I will show an image sequence of human cooking. I have annotated the images with numbered circles. Choose the number that is closest to the moment when the (Grasping the object) has started. You are a five-time world champion in this game. Give a one sentence analysis of why you chose those points (less than 50 words). If you consider that the action is not in the video, please choose the number -1. Provide your answer at the end in a json file of this format: {"points": []}
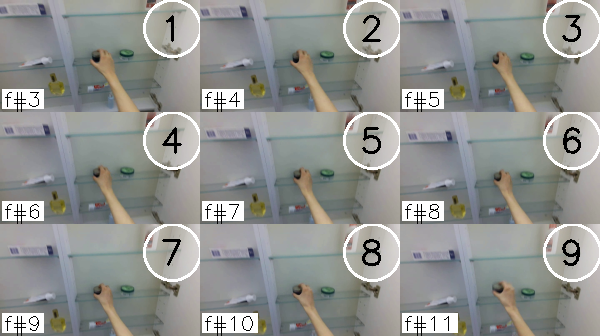
Frame 3 shows the clearest moment of hand-object contact.
{"points": [3]}